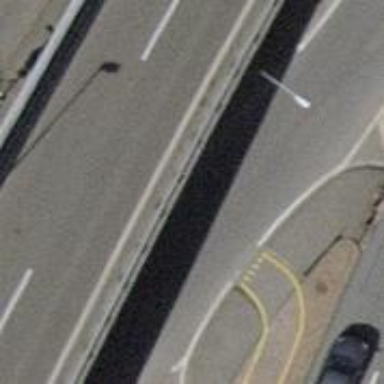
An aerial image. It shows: Asphalt cycleway with traffic signals at crossing.